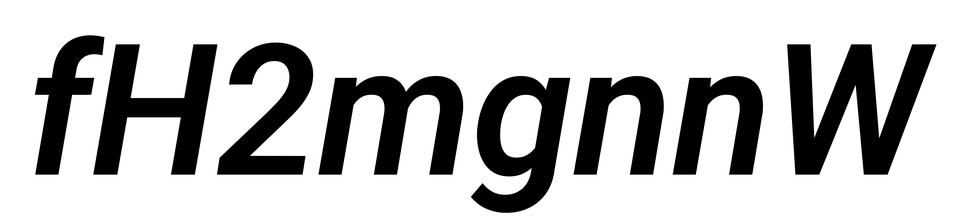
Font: Roboto-Italic_SemiBold_Italic